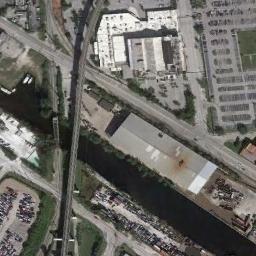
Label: overpass